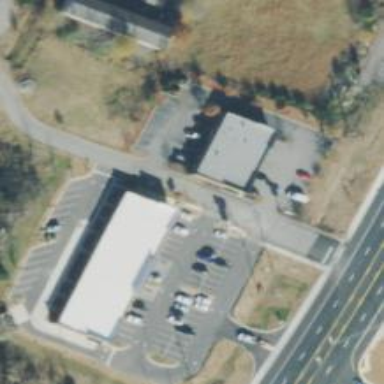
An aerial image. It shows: Healthcare clinic.